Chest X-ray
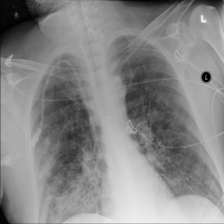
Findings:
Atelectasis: negative
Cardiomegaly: negative
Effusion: negative
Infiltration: negative
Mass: negative
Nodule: negative
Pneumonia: negative
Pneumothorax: negative
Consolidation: negative
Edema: negative
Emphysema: negative
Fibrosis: negative
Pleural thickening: negative
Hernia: negative